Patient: sex M, age 47
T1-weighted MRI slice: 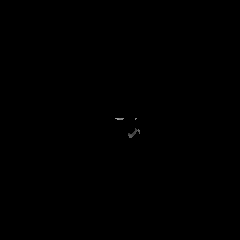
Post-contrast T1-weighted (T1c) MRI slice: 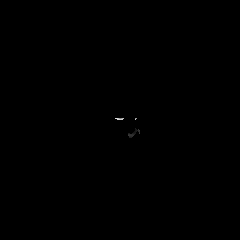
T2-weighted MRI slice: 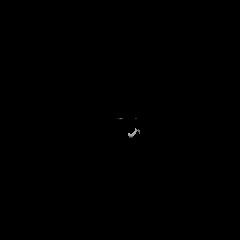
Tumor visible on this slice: no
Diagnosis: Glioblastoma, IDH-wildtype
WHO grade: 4